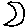
Label: moon